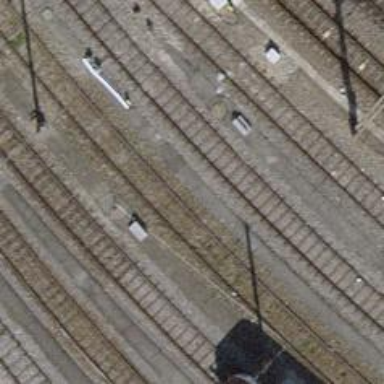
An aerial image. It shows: Railway track with electrified contact lines. This is siding track.